Interaction volume radius: 5 \u00c5
Interaction volume height: 40 \u00c5
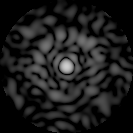
Disorder parameter: 0.7856